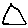
Label: triangle